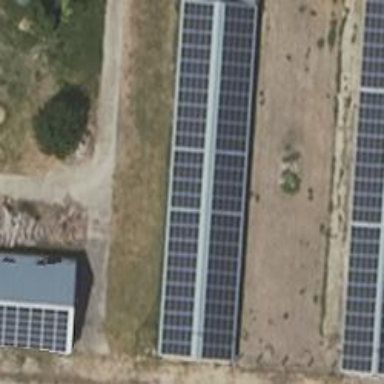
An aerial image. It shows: Solar photovoltaic panel generator producing electricity in small installation.